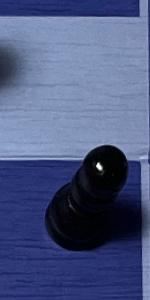
Label: Empty